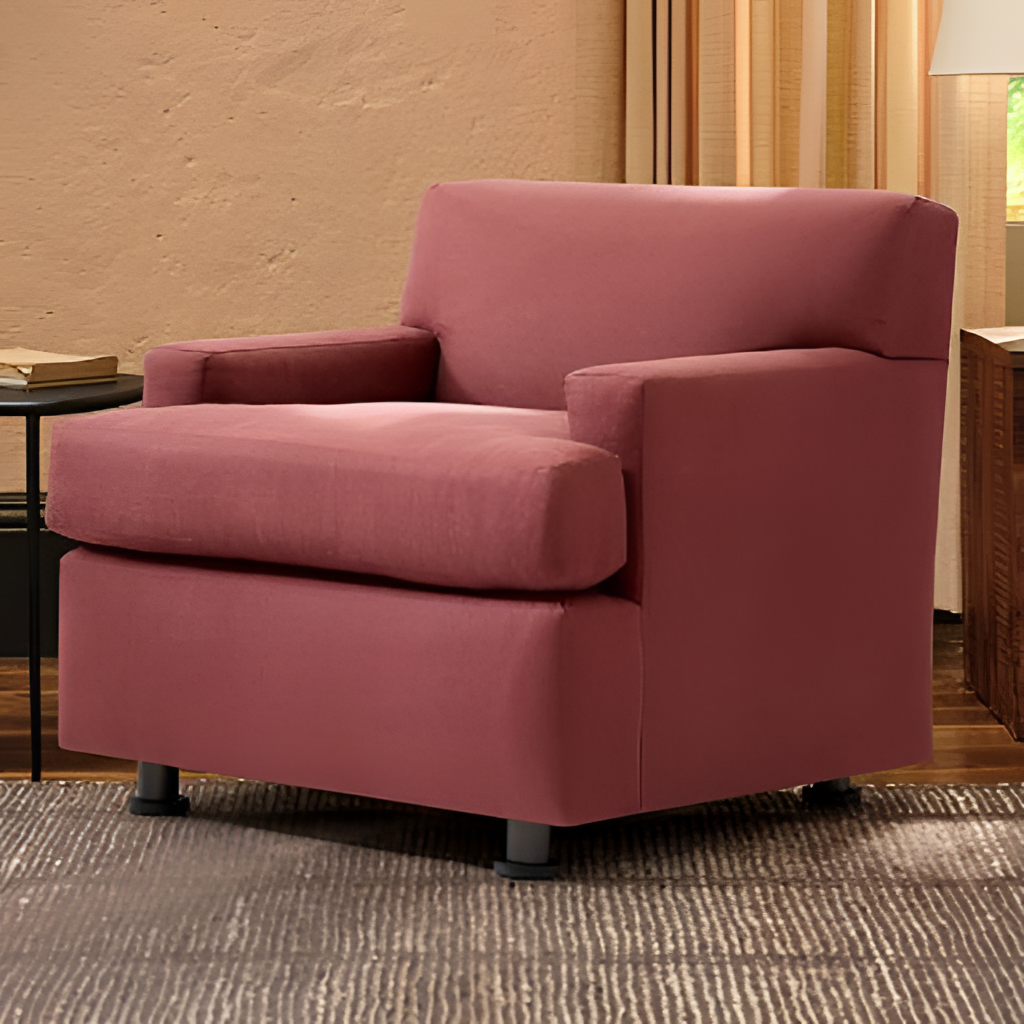
living room, fabric armchair, paint wallpaper, with solid pattern, contemporary, brown wood flooring, with plank pattern